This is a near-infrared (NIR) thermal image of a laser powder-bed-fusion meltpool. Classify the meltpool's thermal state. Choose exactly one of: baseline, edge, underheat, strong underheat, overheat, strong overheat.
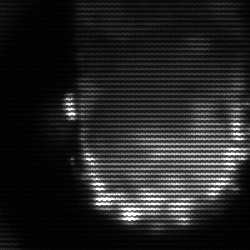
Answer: baseline